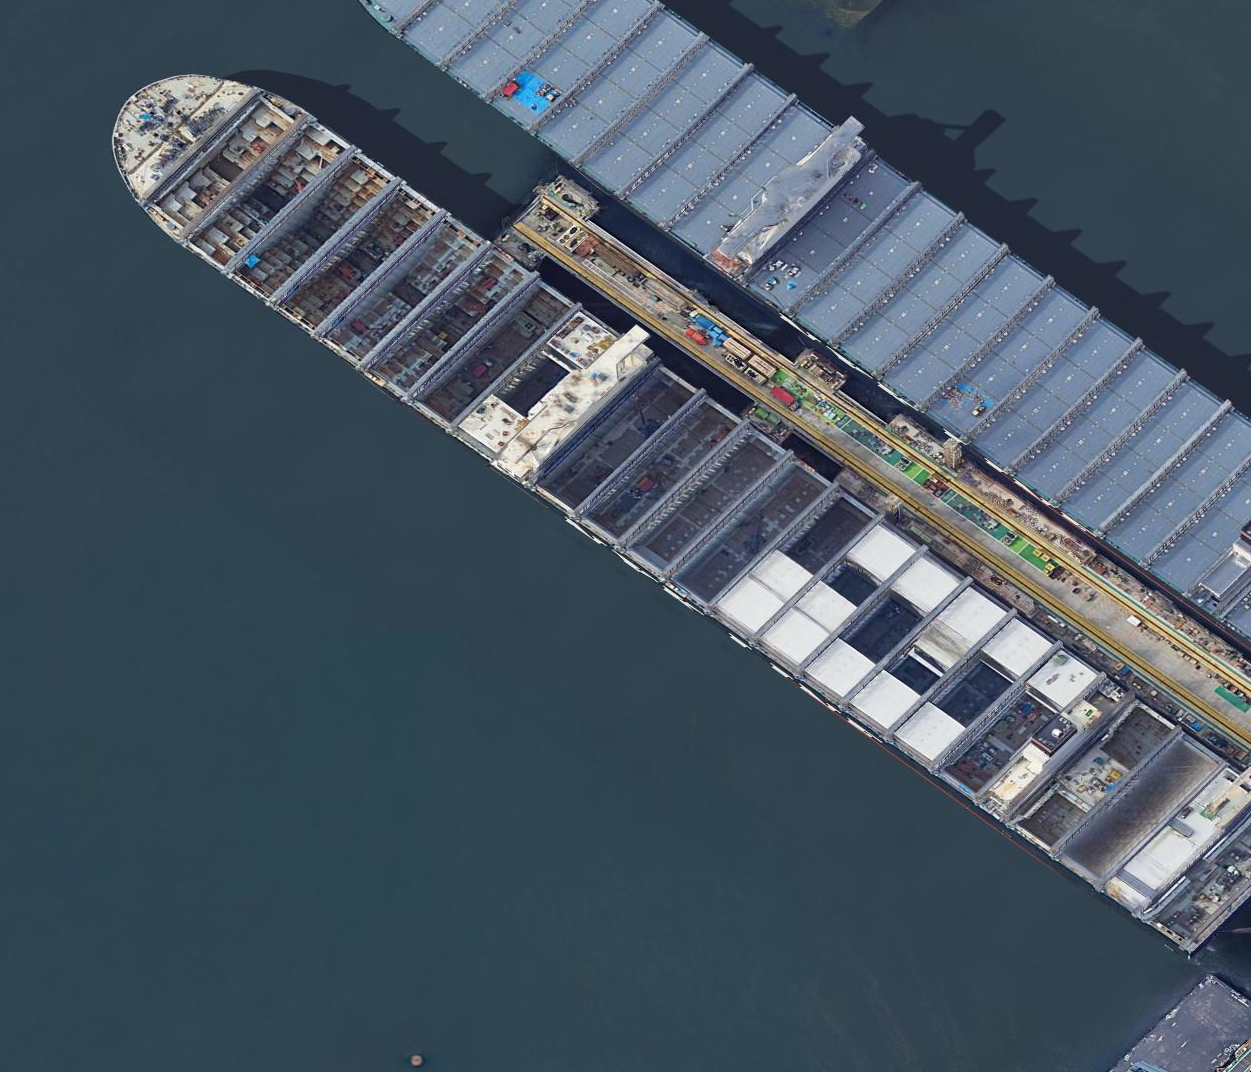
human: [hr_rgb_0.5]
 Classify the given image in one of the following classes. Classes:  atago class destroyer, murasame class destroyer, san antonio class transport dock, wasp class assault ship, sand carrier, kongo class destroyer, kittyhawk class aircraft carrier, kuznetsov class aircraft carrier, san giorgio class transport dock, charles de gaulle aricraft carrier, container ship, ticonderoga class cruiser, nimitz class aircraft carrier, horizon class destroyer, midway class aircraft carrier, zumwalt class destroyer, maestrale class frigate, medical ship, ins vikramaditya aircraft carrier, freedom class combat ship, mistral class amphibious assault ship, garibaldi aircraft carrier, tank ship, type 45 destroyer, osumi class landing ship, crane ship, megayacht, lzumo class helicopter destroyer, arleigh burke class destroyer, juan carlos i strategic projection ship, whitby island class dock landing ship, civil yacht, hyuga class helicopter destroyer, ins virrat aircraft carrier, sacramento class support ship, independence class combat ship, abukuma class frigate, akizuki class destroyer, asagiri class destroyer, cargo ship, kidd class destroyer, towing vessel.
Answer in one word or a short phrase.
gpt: Cargo ship